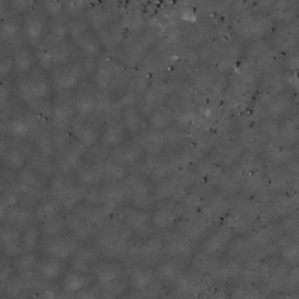
Label: non_frost